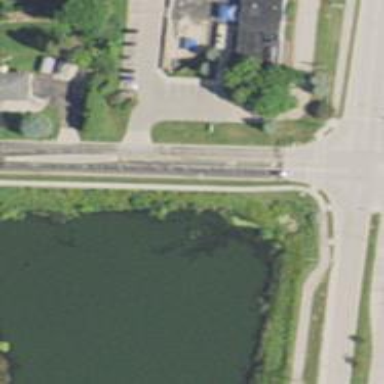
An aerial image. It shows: Asphalt road classified as tertiary.